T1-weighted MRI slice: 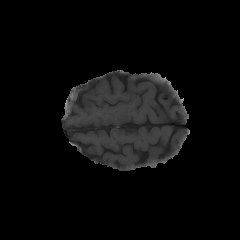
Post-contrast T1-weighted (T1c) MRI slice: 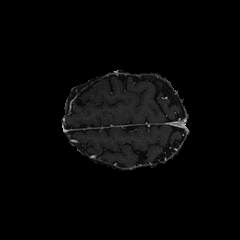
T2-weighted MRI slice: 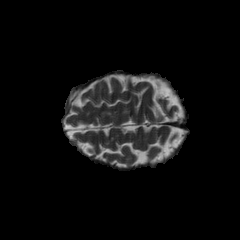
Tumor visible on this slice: no